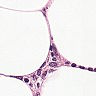
Metastatic tissue present: no